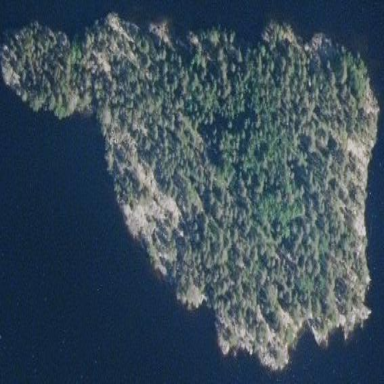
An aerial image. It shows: Islet surrounded by woodland.